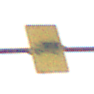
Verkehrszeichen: KFZZulaessigeGesamtmasse3Komma5TOhnePfeilsymbol
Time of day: SunriseSunset
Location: Outdoor (Nature)
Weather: PartlyCloudy
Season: NotSpecified
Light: Natural